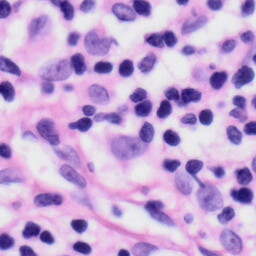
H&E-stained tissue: Skin